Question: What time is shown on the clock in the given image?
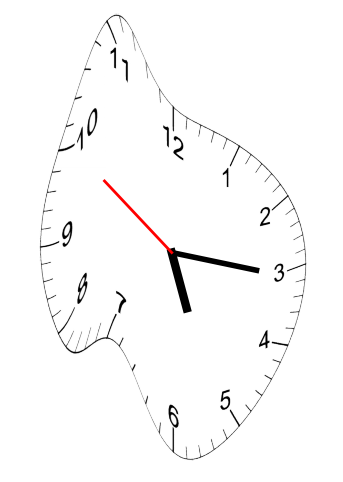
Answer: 05:15:50